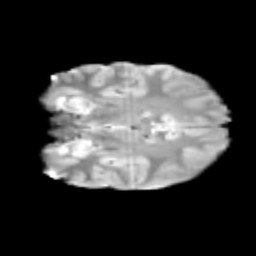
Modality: T2w
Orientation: coronal
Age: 13
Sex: female
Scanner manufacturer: siemens
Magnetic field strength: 3 T
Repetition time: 3.8 s
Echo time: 0.07 s